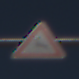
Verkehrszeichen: WildwechselRechts
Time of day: MorningAfternoon
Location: Outdoor (Nature)
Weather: Clear
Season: Summer
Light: Natural